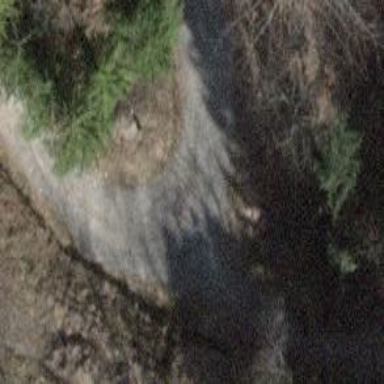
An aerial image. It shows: Emergency access point on the road.